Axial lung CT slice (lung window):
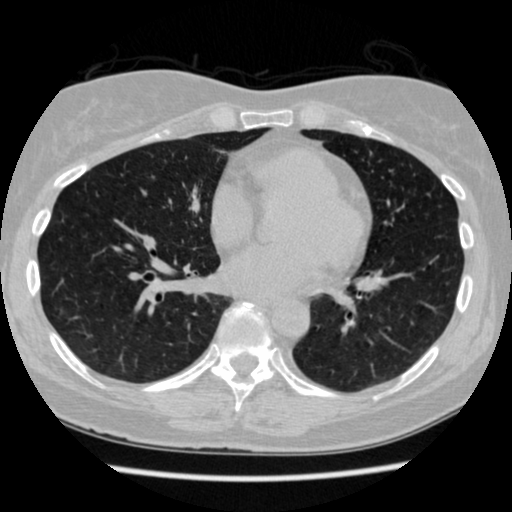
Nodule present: no